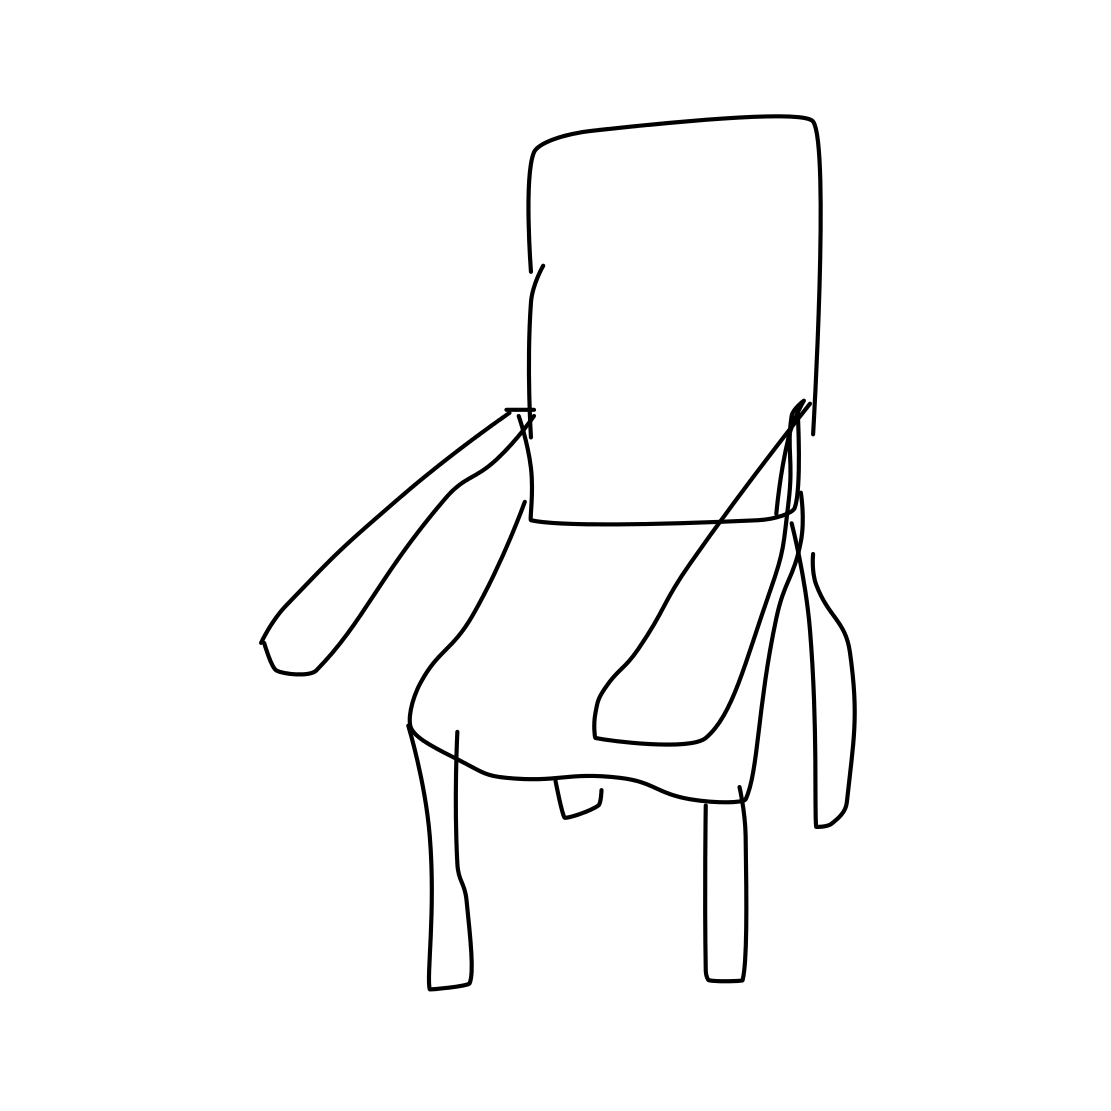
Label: armchair